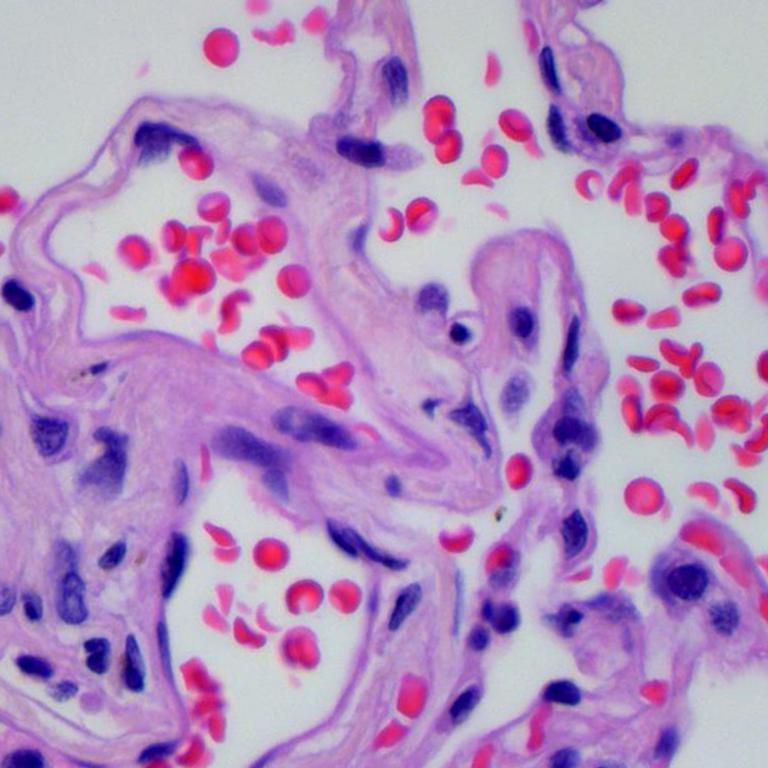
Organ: lung
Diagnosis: benign